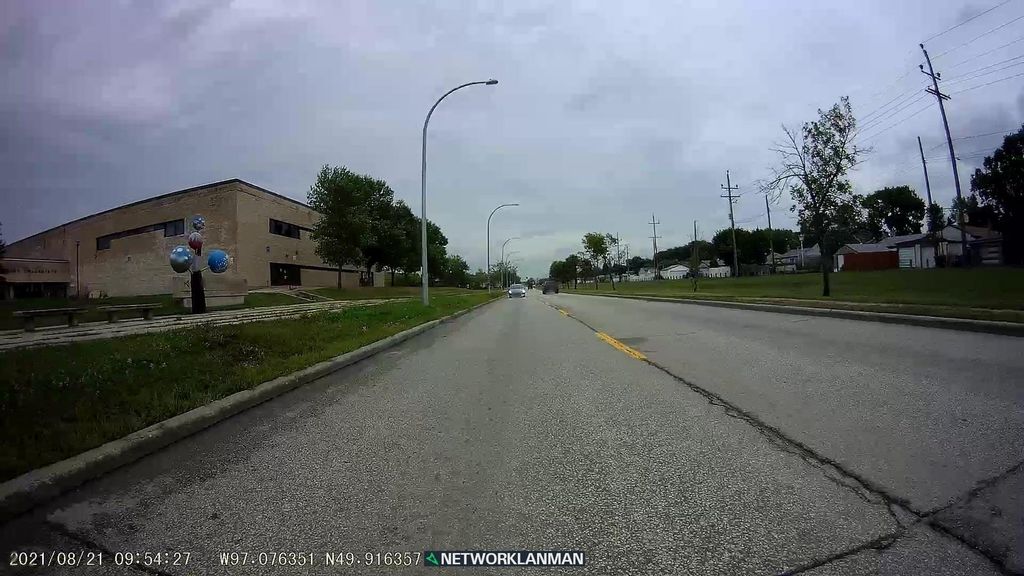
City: winnipeg